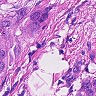
Metastatic tissue present: yes